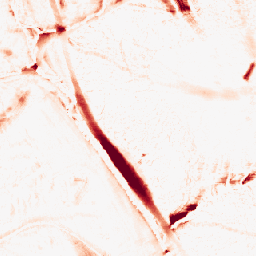
Category: morphological
Decomposition family: morphological_ellipse
Decomposition parameters: operation: opening
width: 20
height: 30
Upsampling method: nearest
Upsampling parameters: scale: 8
Upsampling scale: 8